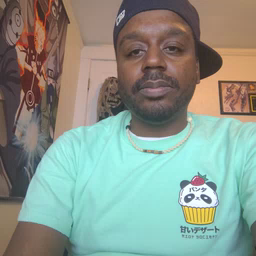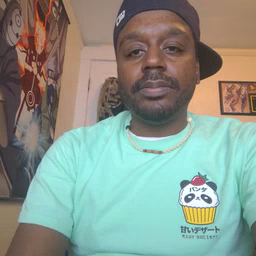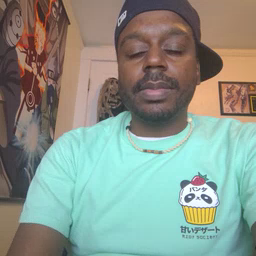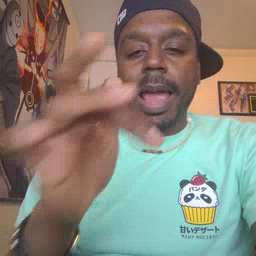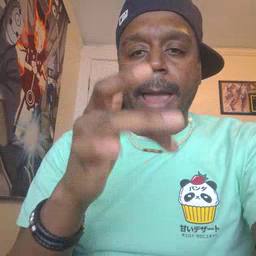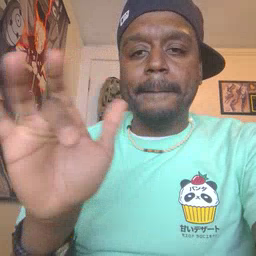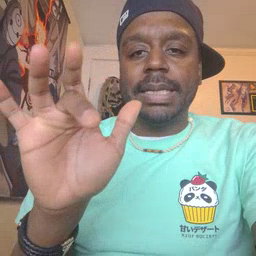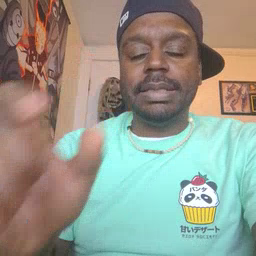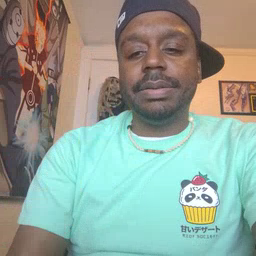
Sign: empty